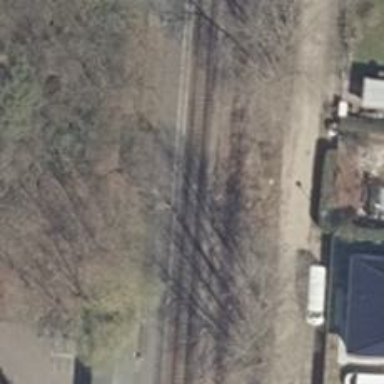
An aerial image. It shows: Public transport stop position along the railway.